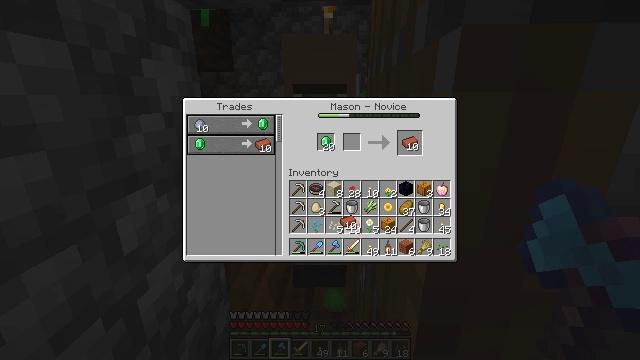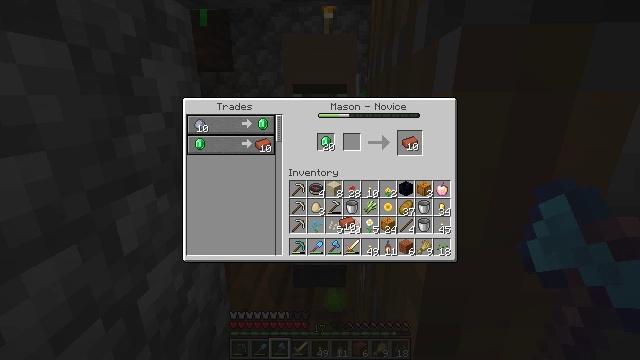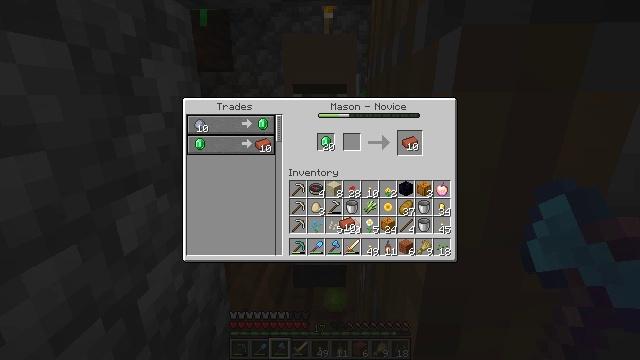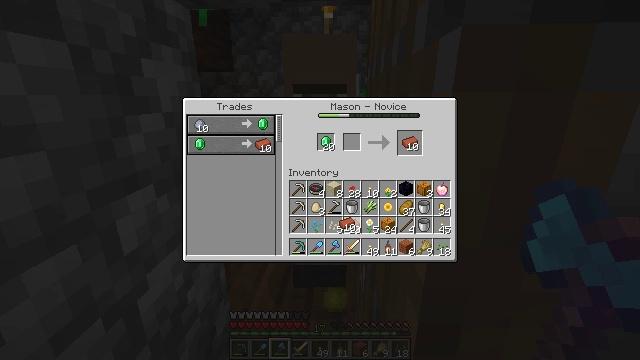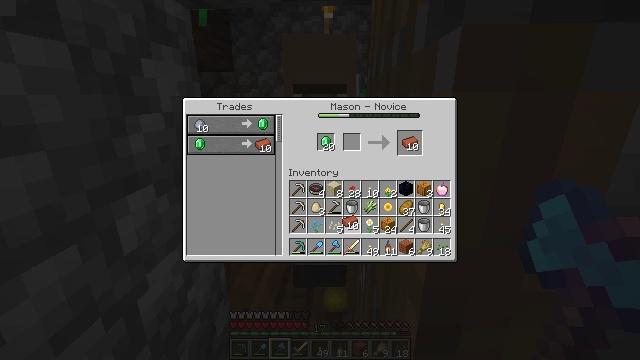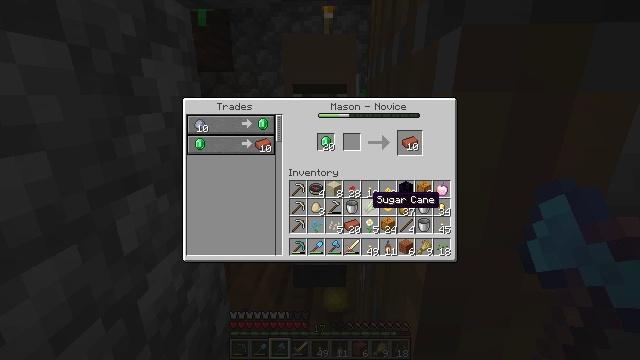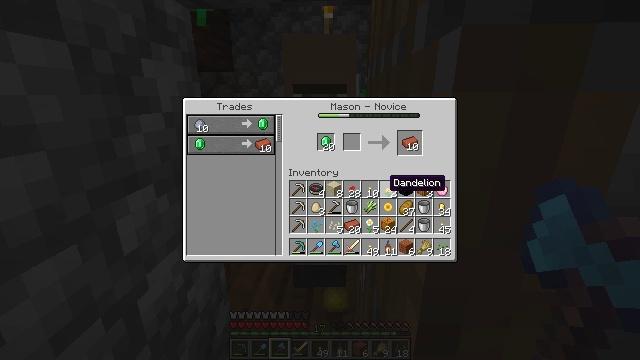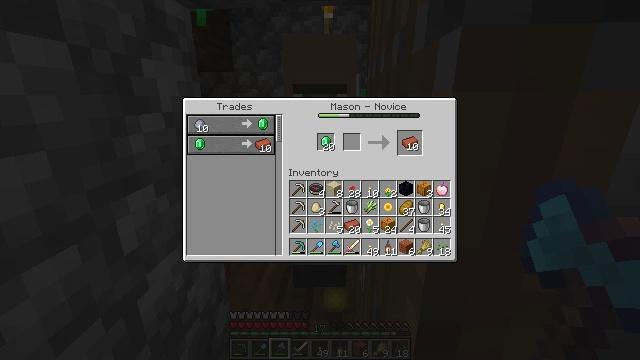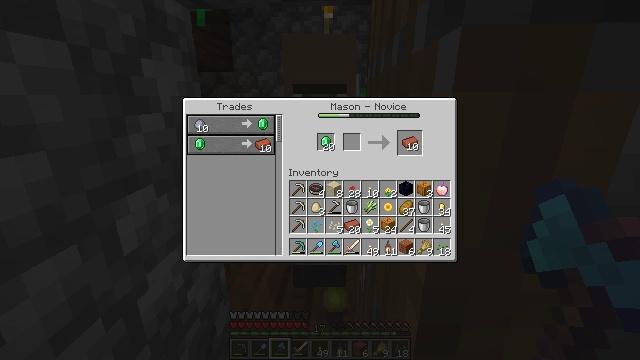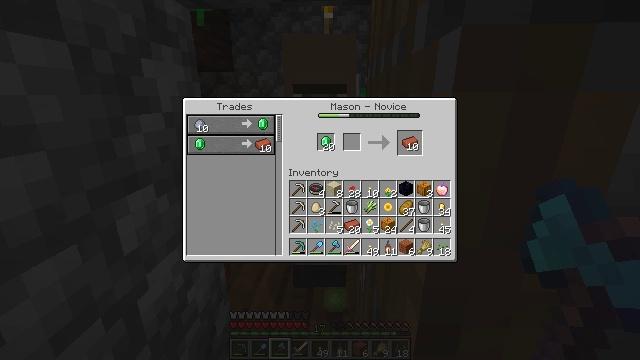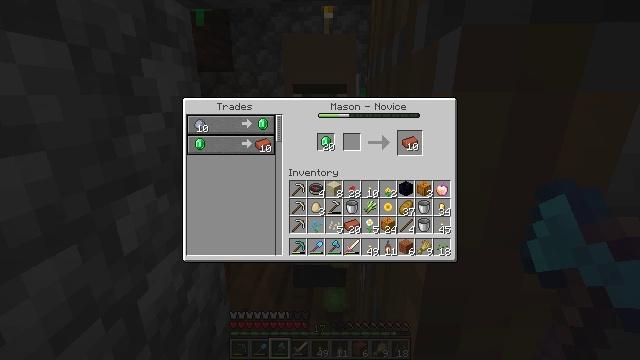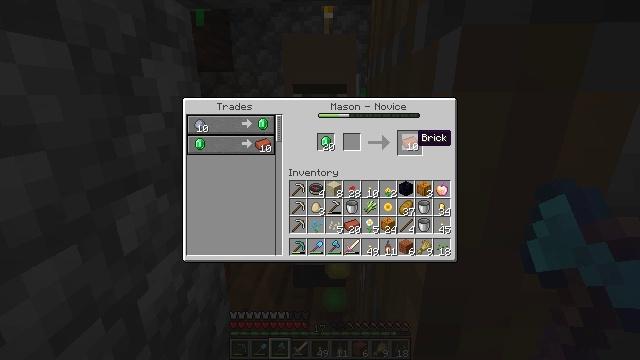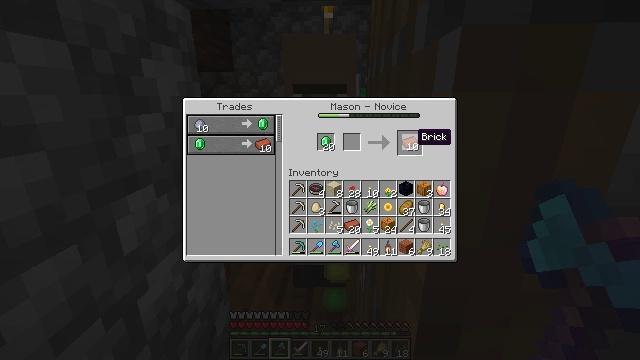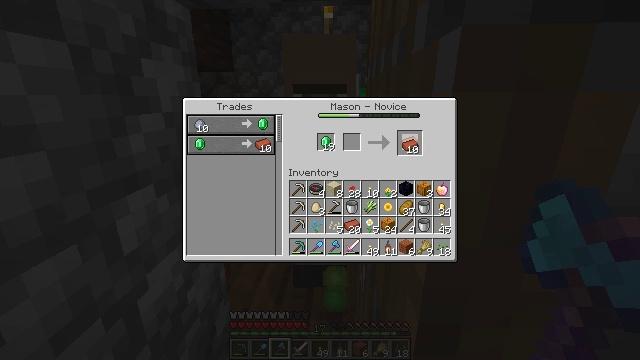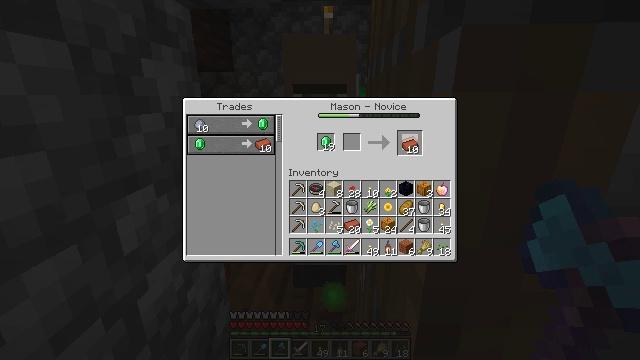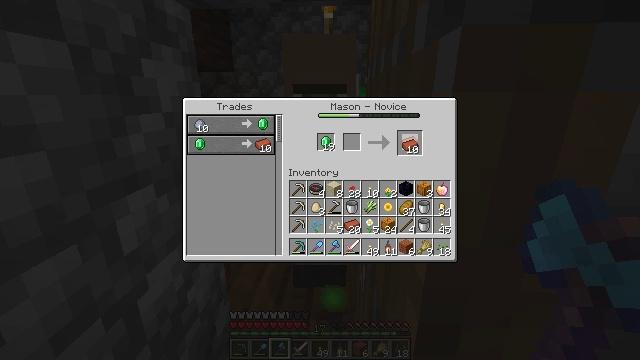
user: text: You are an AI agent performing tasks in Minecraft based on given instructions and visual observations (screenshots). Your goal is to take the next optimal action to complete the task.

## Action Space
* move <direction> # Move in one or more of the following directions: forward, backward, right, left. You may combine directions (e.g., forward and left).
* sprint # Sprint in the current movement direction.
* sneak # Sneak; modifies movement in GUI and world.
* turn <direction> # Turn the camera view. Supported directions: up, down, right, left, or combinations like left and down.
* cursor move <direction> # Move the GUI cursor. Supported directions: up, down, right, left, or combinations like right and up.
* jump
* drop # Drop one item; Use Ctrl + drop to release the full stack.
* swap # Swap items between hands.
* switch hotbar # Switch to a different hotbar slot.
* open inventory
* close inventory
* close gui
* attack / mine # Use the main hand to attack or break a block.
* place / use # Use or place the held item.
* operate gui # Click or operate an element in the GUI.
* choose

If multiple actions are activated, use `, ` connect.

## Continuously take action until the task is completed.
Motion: motion action
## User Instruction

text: Obtain the brick by smelting clay.
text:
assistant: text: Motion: no_op
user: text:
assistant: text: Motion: operate gui
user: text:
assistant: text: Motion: operate gui
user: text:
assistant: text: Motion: operate gui
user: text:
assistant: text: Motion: cursor move right and up
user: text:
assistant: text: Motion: cursor move right and up
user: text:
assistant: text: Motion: cursor move right and up
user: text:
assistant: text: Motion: cursor move right and up
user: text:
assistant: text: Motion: no_op
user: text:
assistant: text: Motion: no_op
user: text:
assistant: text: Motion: no_op
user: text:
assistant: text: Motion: no_op
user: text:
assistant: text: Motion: operate gui
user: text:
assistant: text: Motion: operate gui
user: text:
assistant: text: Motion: no_op
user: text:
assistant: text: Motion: cursor move left
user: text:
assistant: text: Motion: cursor move left and down
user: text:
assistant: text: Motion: cursor move left and down
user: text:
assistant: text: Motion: cursor move down
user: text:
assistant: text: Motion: no_op
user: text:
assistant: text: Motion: no_op
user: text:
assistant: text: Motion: no_op
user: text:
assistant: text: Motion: no_op
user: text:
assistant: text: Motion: no_op
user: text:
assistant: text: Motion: no_op
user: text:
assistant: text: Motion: operate gui
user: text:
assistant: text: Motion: operate gui
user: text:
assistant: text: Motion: operate gui
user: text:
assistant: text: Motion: no_op
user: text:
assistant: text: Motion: no_op